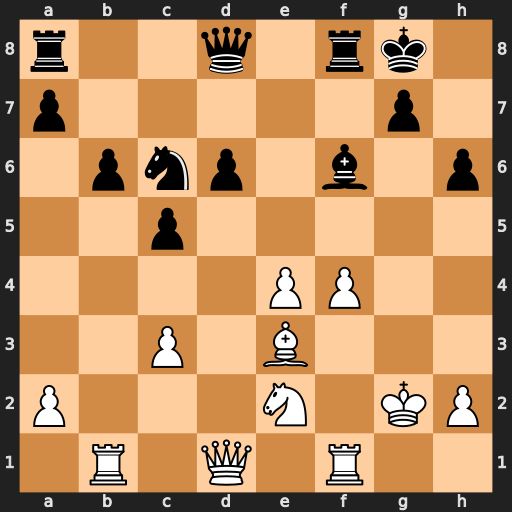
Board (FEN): r2q1rk1/p5p1/1pnp1b1p/2p5/4PP2/2P1B3/P3N1KP/1R1Q1R2
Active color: w
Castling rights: -
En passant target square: -
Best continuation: Qd5+ Kh8 Qxc6